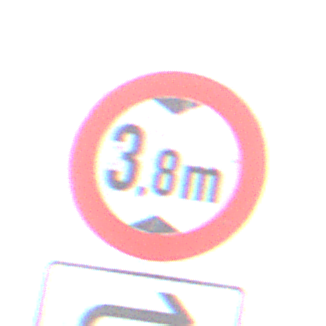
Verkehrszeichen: TatsaechlicheHoehe
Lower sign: RichtungsangabeDurchPfeile5
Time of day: SunriseSunset
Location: Outdoor (Nature)
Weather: PartlyCloudy
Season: NotSpecified
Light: Natural